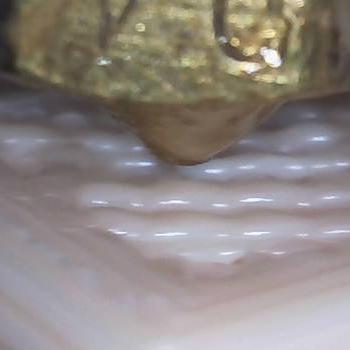
Flow rate: 267%